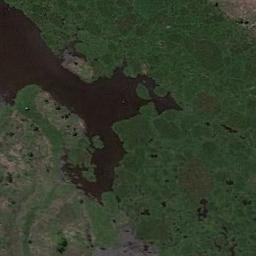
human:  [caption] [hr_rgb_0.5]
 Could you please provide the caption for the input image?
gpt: The surface of the lake in a wetland is covered with a large dense dark green and light green mixed plants .

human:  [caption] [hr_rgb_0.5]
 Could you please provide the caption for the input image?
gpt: There are small creeks in the middle of this wetland .

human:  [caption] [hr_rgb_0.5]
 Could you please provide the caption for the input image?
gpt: There are many different areas of water surrounded by wetlands .

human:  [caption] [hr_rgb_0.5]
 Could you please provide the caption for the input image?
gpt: The wetland consists of dry and green plants and water .

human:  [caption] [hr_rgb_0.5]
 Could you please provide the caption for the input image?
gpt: There are many green plants on the wetland .